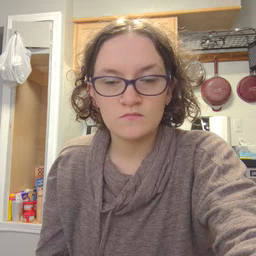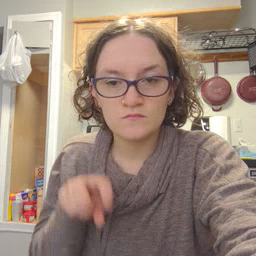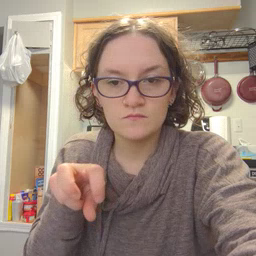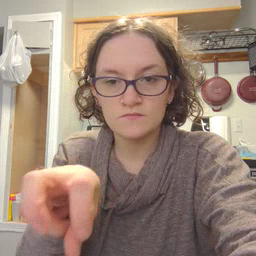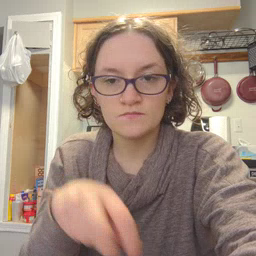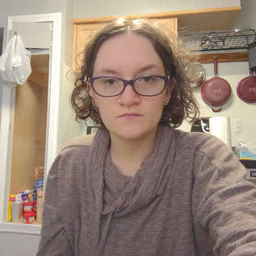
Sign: ride